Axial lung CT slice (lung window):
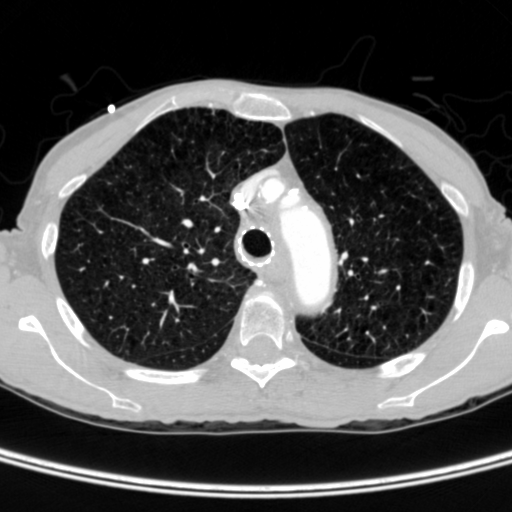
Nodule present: no